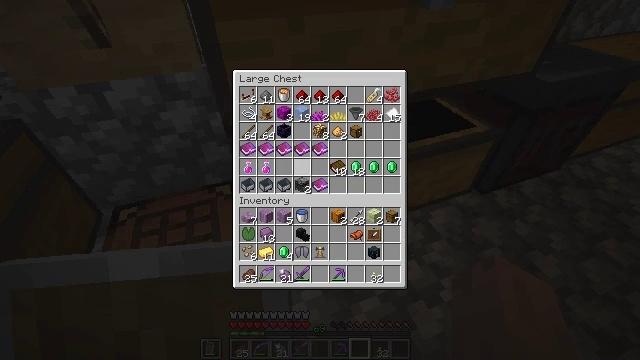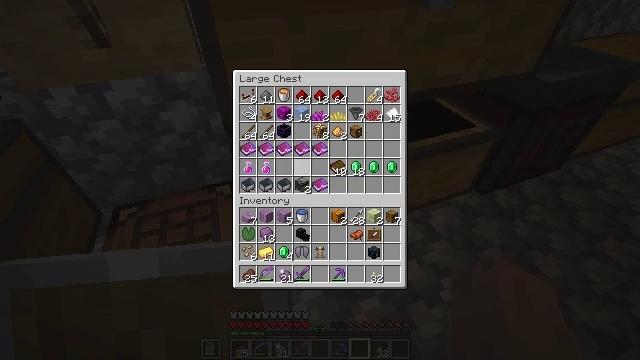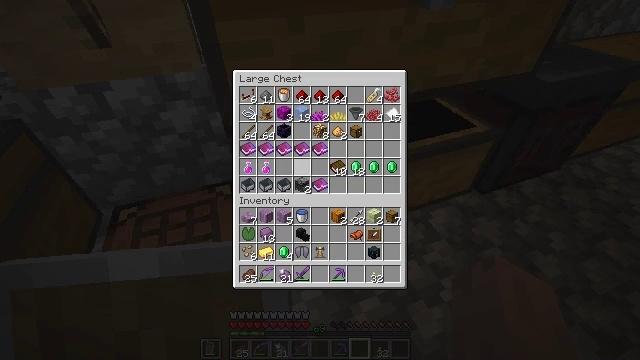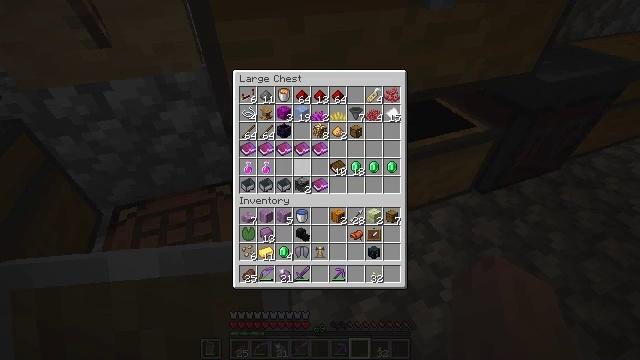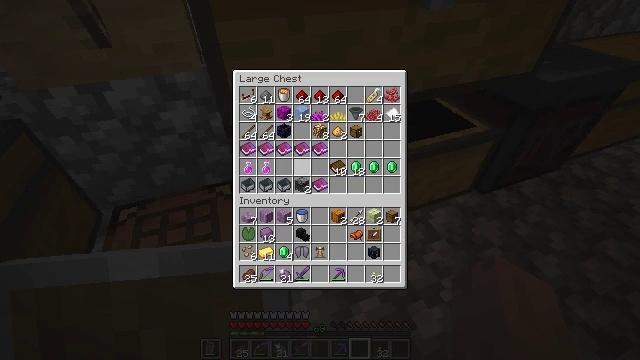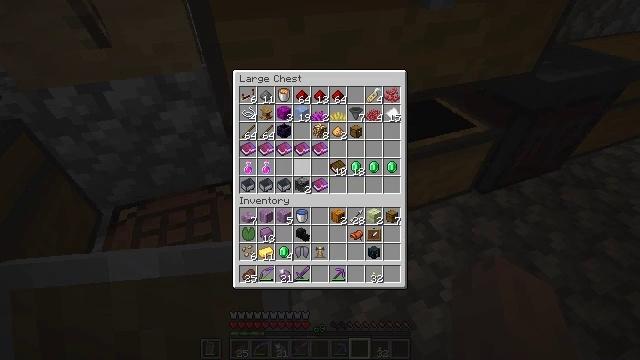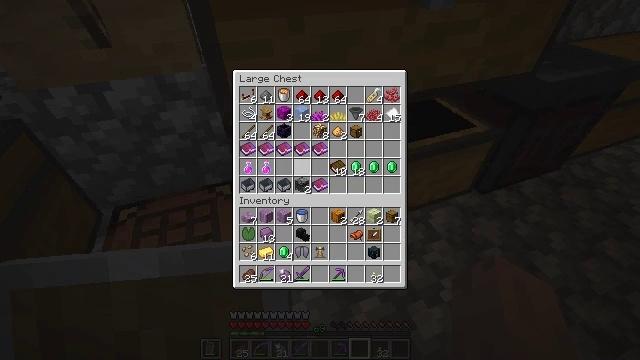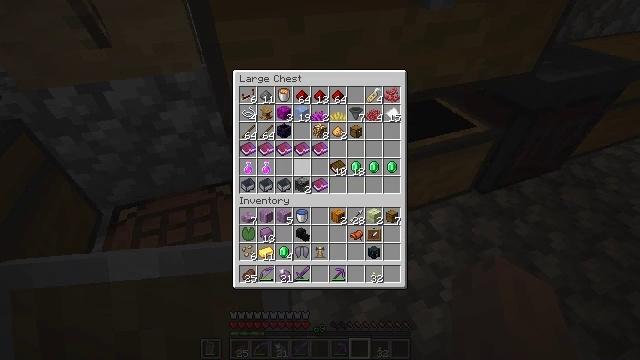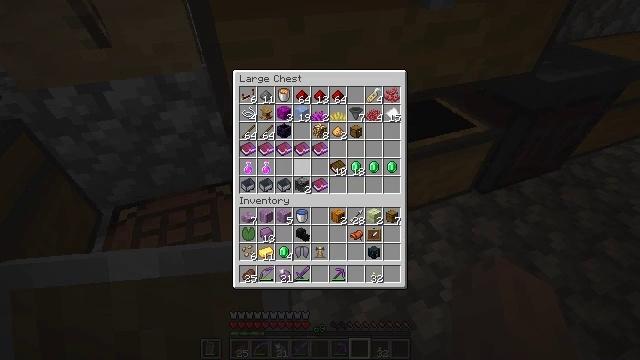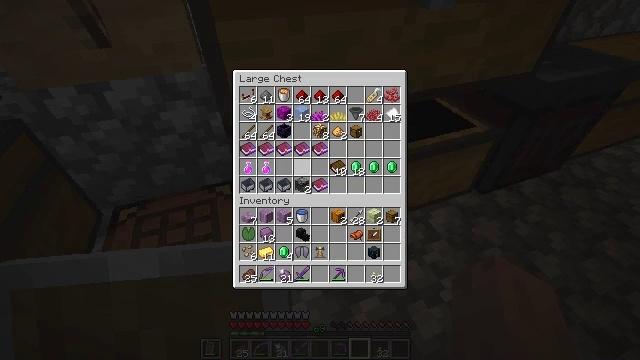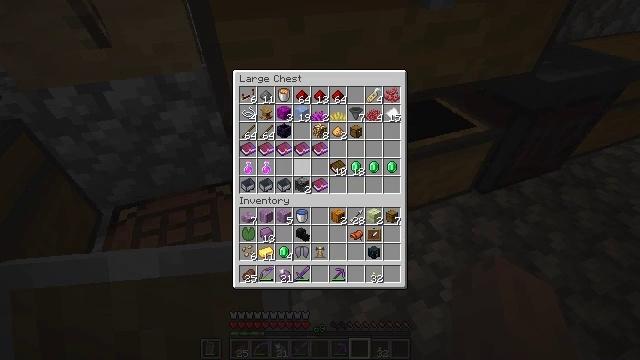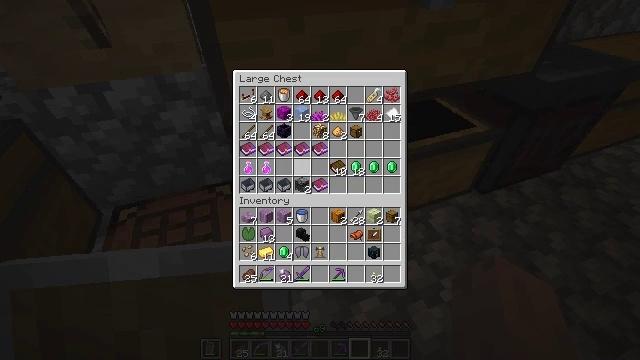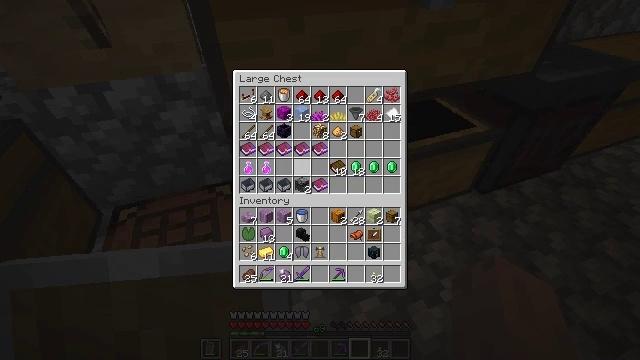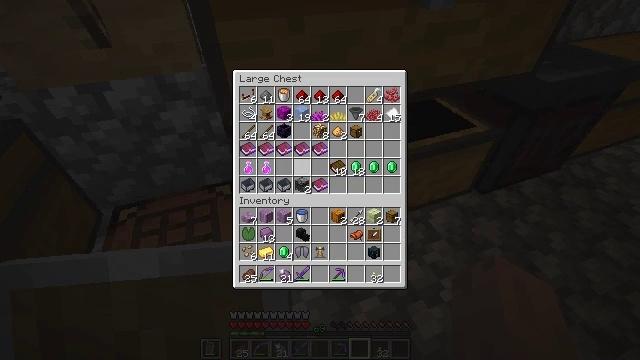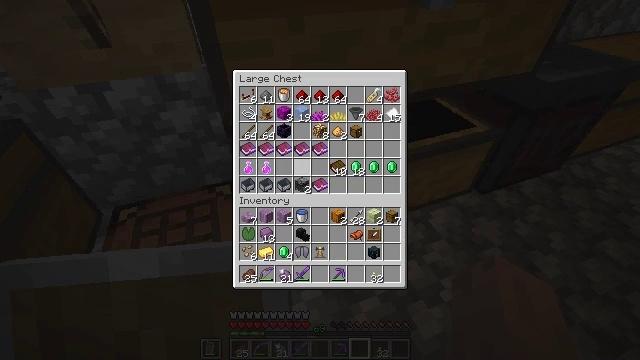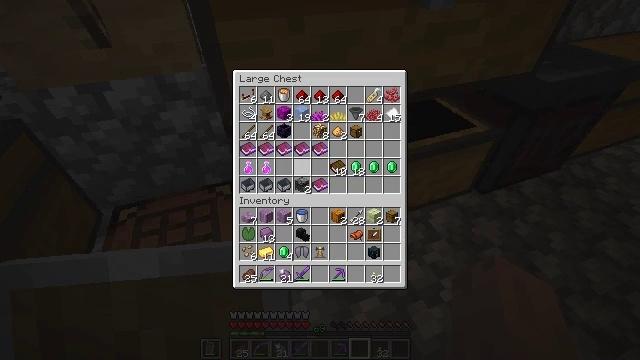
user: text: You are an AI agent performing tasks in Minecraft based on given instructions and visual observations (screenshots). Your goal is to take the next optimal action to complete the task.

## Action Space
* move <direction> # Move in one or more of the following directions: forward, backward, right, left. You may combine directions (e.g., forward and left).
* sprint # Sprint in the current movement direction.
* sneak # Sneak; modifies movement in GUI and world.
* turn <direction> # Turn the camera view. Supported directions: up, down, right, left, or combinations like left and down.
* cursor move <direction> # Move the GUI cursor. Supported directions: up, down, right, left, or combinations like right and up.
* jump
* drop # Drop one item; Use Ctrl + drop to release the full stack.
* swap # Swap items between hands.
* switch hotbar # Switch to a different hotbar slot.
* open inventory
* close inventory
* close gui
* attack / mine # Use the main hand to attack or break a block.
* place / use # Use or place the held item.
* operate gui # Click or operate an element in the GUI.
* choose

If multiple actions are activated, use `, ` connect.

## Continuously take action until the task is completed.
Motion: motion action
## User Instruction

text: Craft a shulker box.
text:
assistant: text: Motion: no_op
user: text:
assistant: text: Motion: no_op
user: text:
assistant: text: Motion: no_op
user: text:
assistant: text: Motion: no_op
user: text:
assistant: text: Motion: no_op
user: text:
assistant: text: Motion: no_op
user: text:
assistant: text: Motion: no_op
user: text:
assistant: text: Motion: no_op
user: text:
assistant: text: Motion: no_op
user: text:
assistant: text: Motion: no_op
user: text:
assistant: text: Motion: no_op
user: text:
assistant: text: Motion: no_op
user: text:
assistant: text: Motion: no_op
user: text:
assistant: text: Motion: no_op
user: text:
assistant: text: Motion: no_op
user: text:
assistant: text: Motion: no_op
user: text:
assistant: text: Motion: no_op
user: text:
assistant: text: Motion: no_op
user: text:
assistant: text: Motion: no_op
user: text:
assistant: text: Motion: no_op
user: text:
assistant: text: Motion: no_op
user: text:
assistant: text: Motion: no_op
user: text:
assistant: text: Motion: no_op
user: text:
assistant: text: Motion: no_op
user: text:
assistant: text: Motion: no_op
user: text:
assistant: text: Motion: no_op
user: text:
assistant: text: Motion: no_op
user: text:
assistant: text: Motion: no_op
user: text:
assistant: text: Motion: no_op
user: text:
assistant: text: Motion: no_op